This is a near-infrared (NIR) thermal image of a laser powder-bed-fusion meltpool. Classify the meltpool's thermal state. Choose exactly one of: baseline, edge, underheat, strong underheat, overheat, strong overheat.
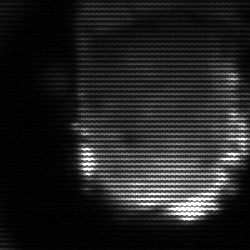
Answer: baseline